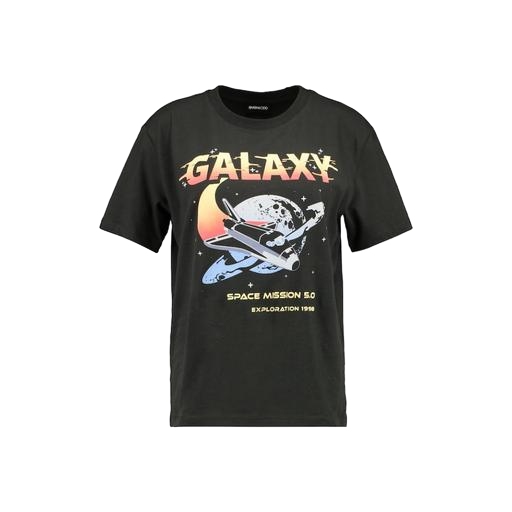
graphic t-shirt, galaxy graphic, multicolor st. space t-shirt, white background